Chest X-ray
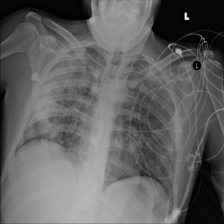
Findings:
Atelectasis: negative
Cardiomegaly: negative
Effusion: negative
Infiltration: negative
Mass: negative
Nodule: negative
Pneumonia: negative
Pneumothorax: negative
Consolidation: negative
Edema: positive
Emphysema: negative
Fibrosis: negative
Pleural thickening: negative
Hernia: negative